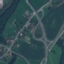
Land use / land cover class: Highway